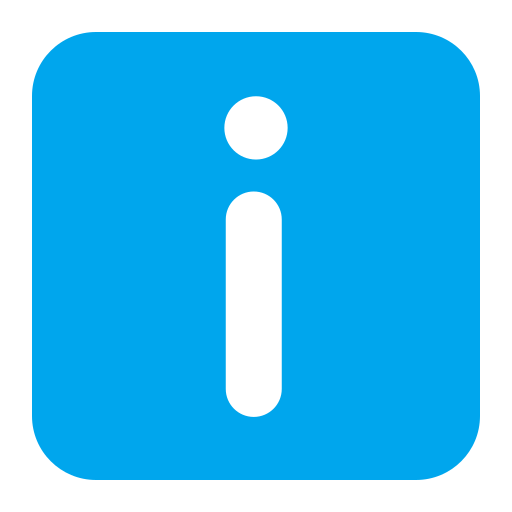
information flat